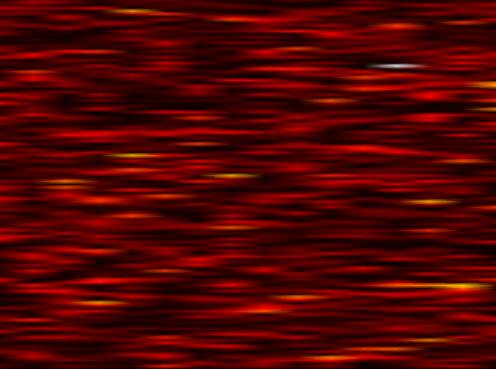
Label: FBMC